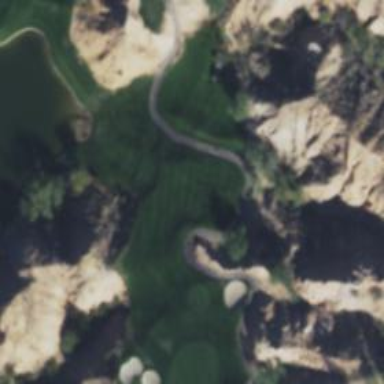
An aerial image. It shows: Service road used as golf cart path.